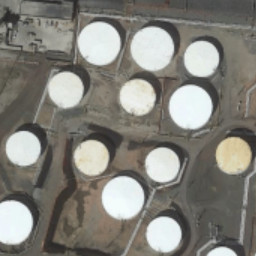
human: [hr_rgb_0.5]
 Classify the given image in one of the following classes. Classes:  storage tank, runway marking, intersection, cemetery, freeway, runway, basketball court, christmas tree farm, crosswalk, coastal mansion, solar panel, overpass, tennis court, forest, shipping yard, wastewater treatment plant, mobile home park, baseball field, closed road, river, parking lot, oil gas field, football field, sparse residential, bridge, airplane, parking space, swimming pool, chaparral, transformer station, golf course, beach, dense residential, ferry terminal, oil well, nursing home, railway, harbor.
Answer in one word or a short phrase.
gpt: storage tank